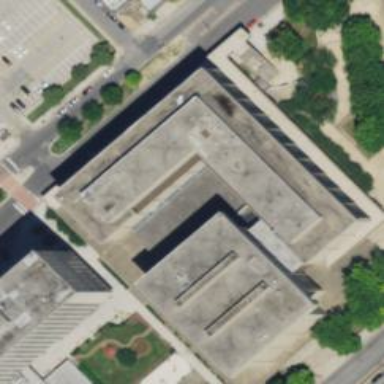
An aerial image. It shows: Government office building.